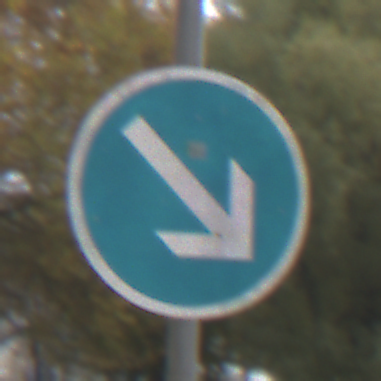
Verkehrszeichen: VorgeschriebeneVorbeifahrtRechts
Umgebung: Outdoor, Nature
Tageszeit: MorningAfternoon
Wetter: Overcast
Licht: Natural
Jahreszeit: Autumn
Kontrast: LowContrast